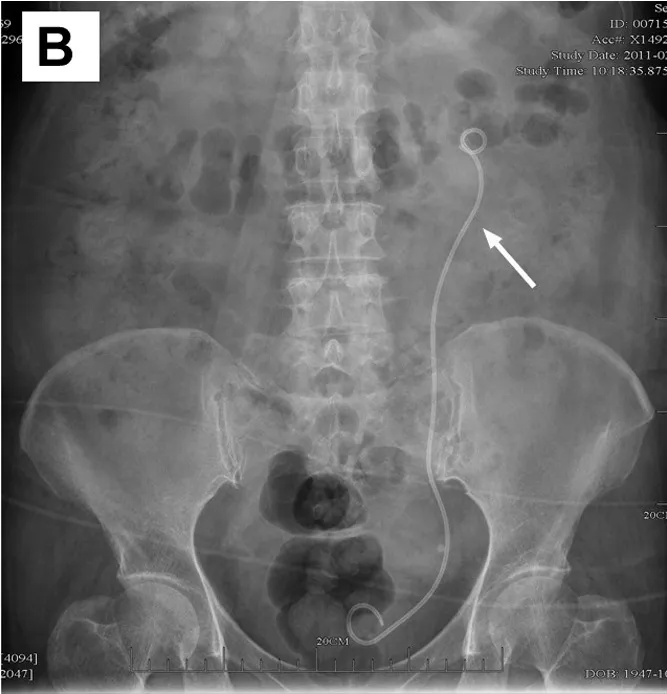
Plain abdominal X-ray showing the double-J tube (arrow) in the correct position.
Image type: radiology (x_ray)